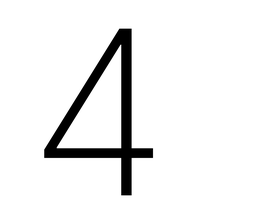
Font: Inter_ExtraLight